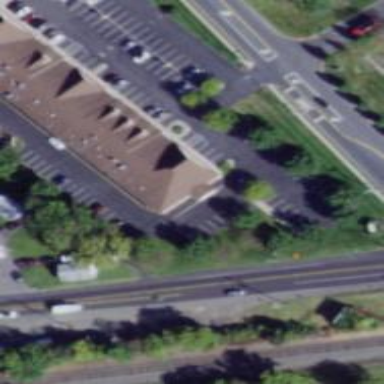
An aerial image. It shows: Post office.